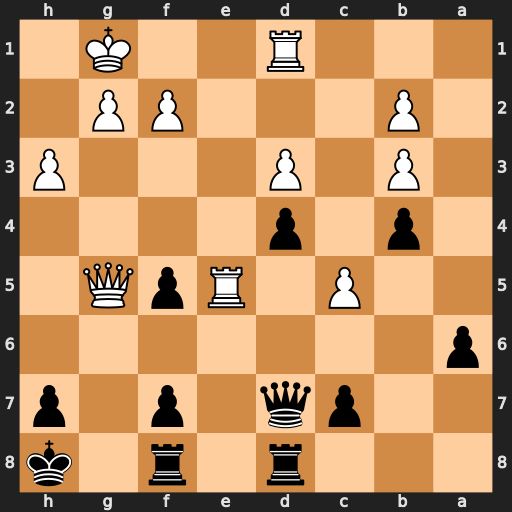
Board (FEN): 3r1r1k/2pq1p1p/p7/2P1RpQ1/1p1p4/1P1P3P/1P3PP1/3R2K1
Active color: b
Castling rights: -
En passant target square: -
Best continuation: f6 Qxf5 fxe5 Qxd7 Rxd7